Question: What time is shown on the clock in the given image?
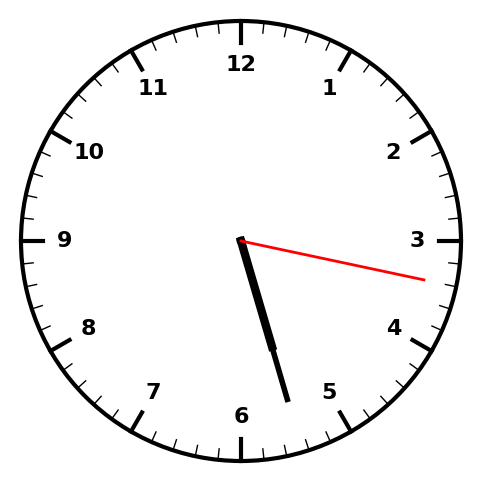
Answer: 05:27:17